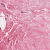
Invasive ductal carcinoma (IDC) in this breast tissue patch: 0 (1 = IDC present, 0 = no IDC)